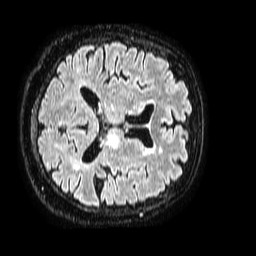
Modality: FLAIR
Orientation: axial
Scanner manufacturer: philips
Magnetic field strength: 1.5 T
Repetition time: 4.8 s
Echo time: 0.3 s